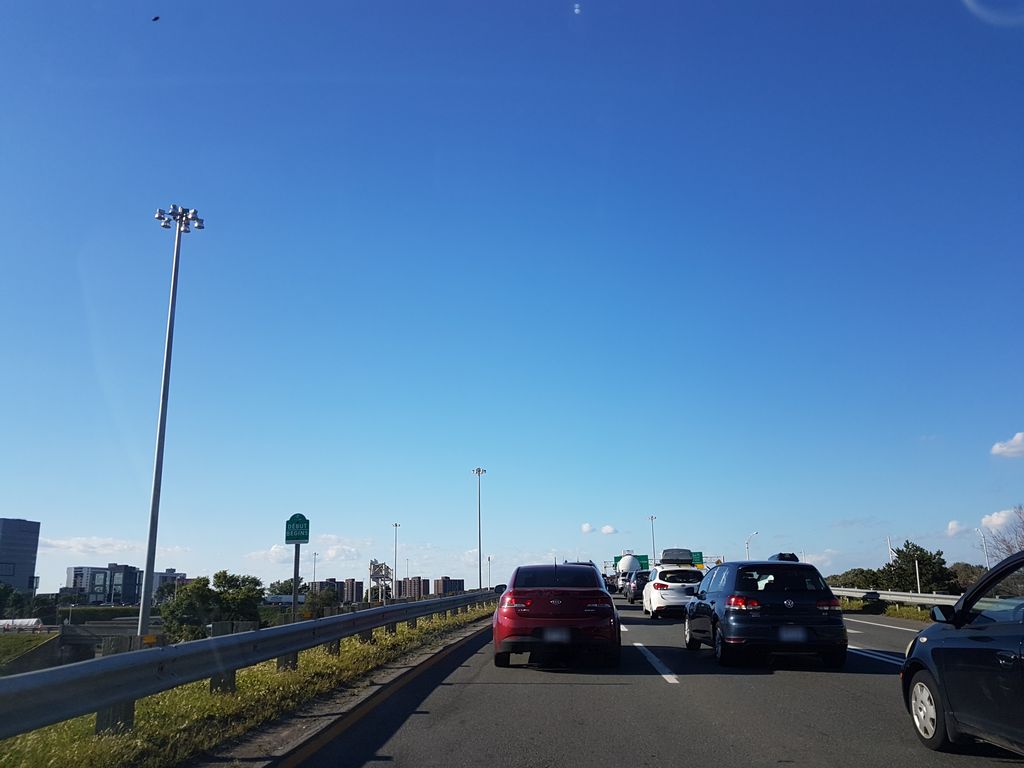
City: montreal